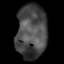
Tissue: lung
Cell type: Epithelial cells
Senescence score: 0.1774
Nuclear area (px): 1625
Mean DAPI intensity: 73.422